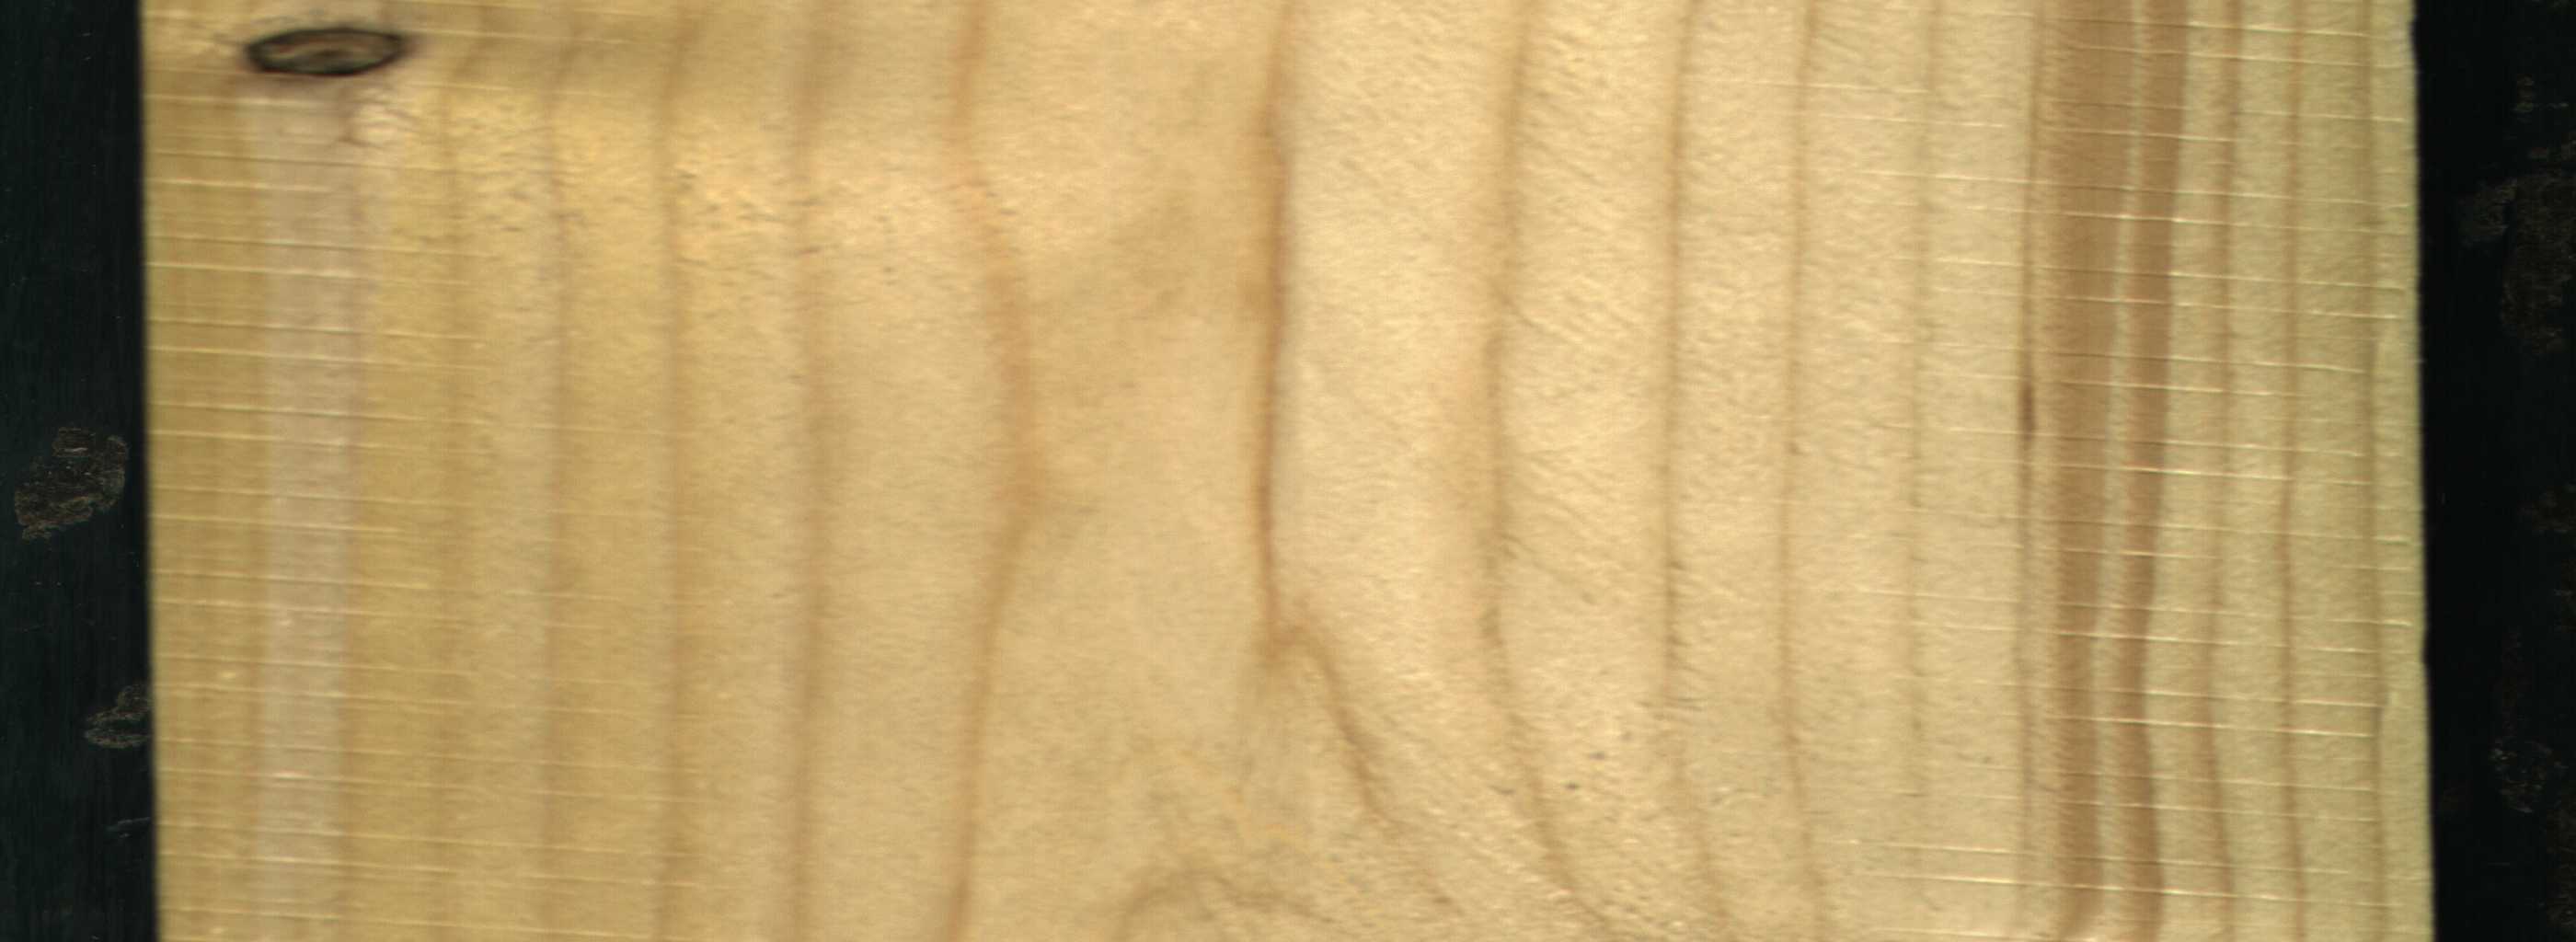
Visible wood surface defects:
Quartzity
Dead_Knot